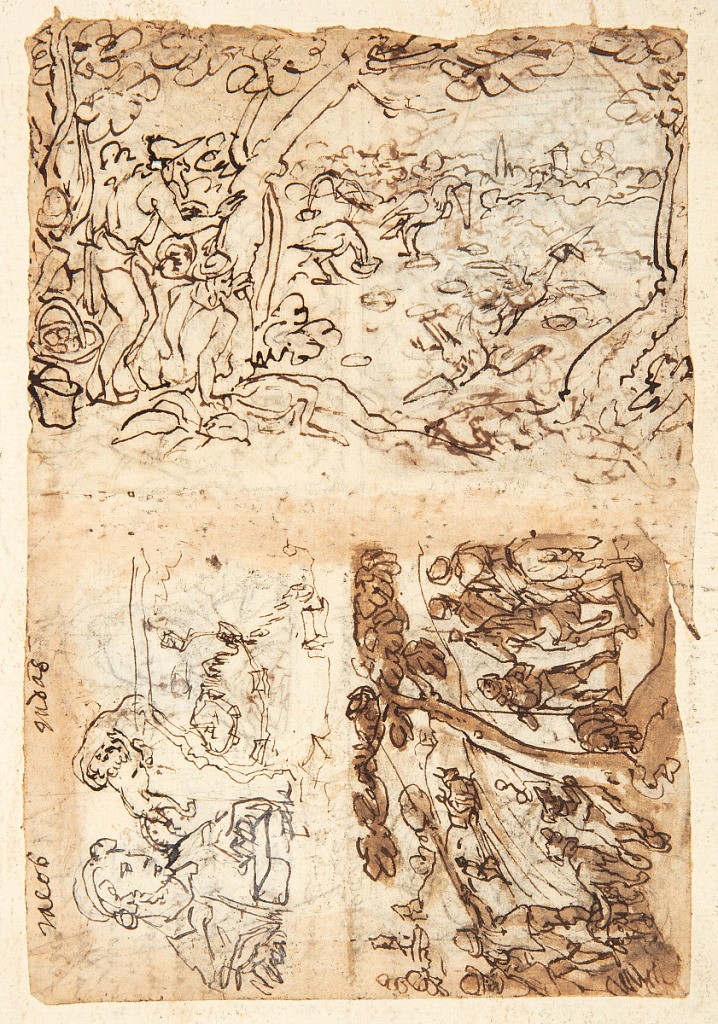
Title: Crane Hunt using Cones [above]; Bust-length Portrait of Jacob, Lion with a Blindfold, Map of a Fortified City [below left]; Wildcat Hunt [below right]
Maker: Jan van der Straet, called Stradanus, Flemish, 1523–1605
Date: ca. 1595 – 1599
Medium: Pen and brush and brown ink over black chalk, with corrections by the artist in white opaque paint on laid paper.
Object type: Drawing
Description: Recto, above: Hunters trap cranes using bait placed in paper cones in the ground.

Recto, below left: Bust-length figure identified as Jacob, lion with blindfold across its eyes, cityscape.

Recto, below right: Hunters and dogs trap a small animal in a tree.

Verso, above and below right: Three ovals containing bust-length figures; Italian inscriptions.

Verso, above left: Hunters use starlings tied to a rope as bait with which to trap other birds.

Verso, below left: Hunters holding torches drive lions into nets.